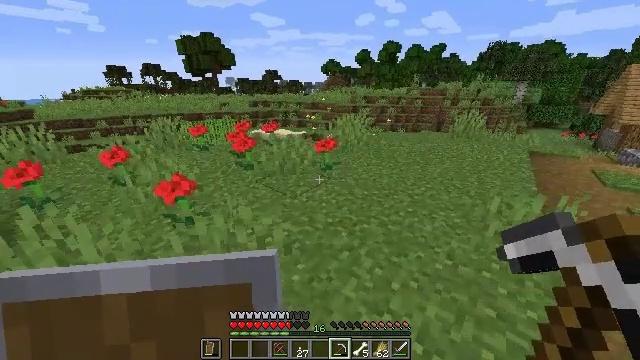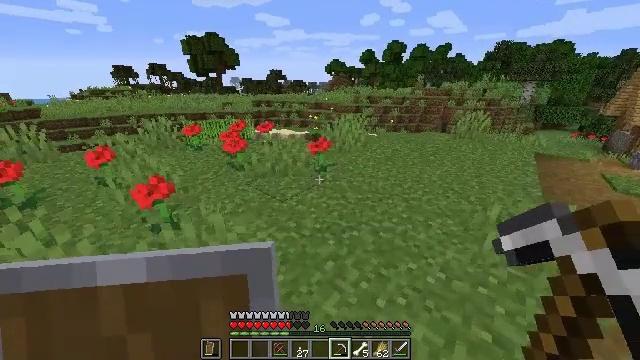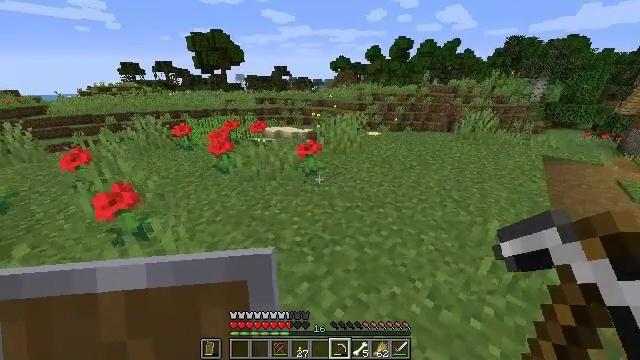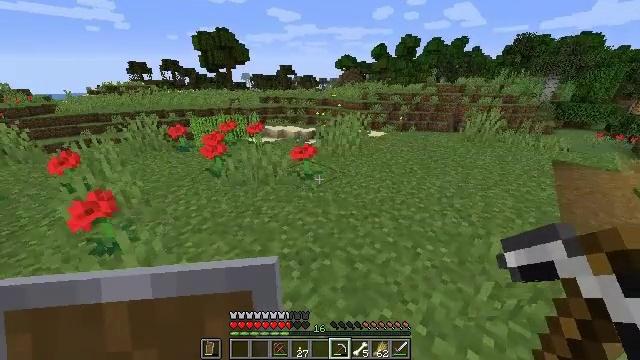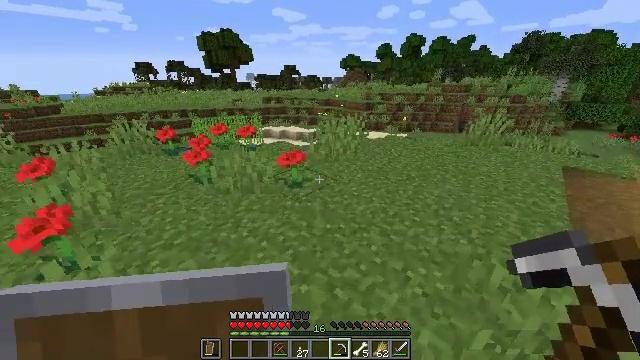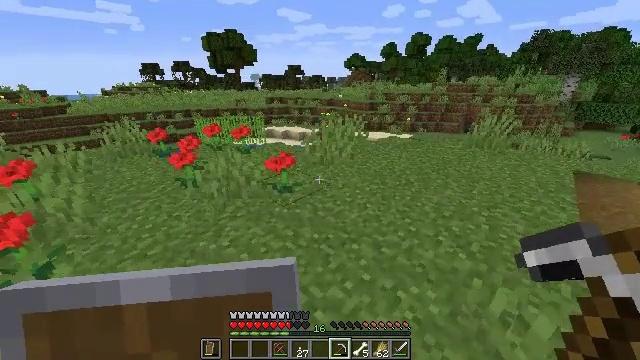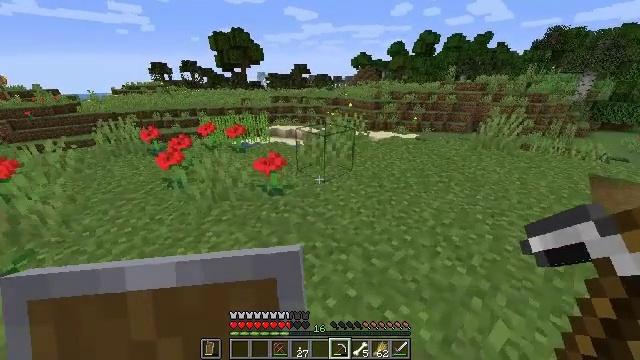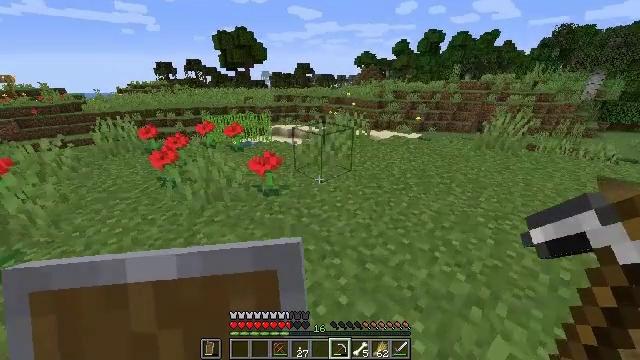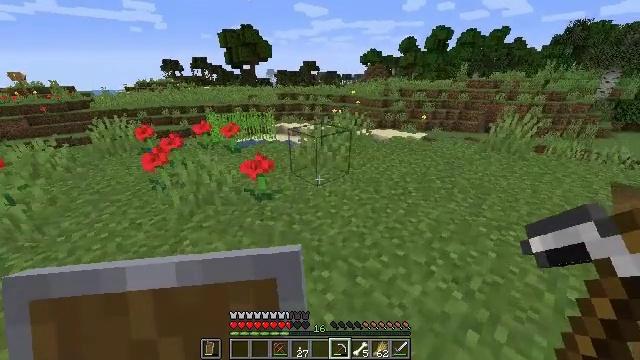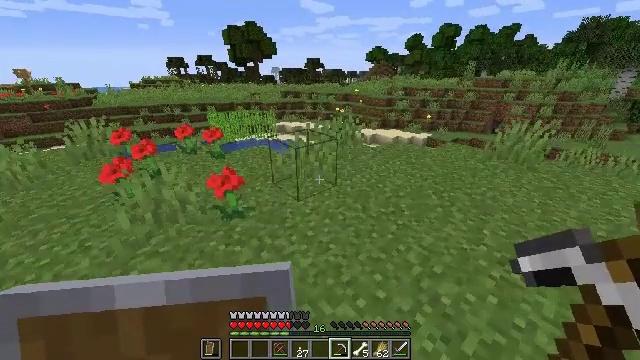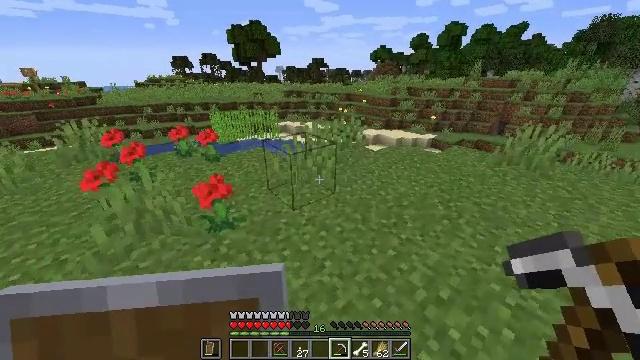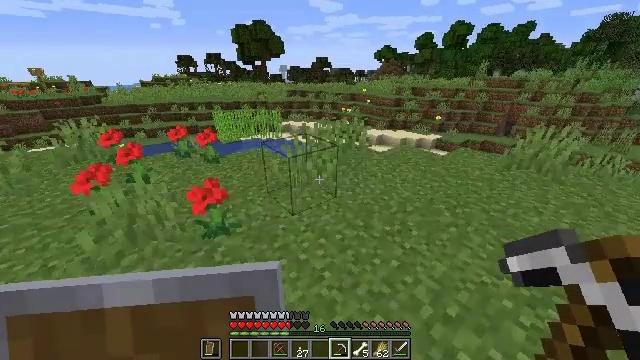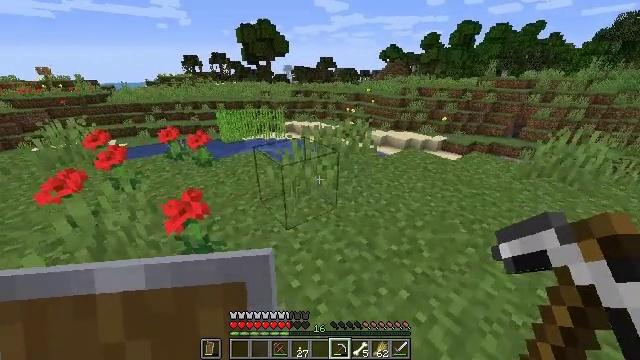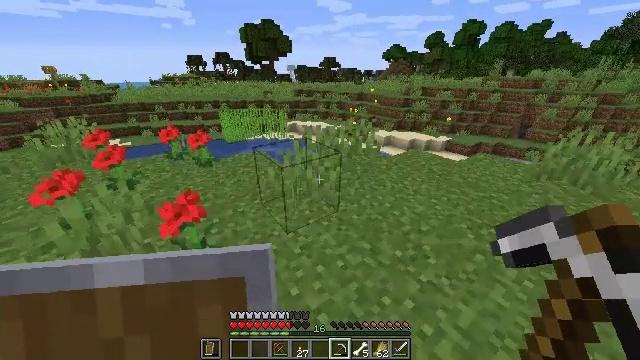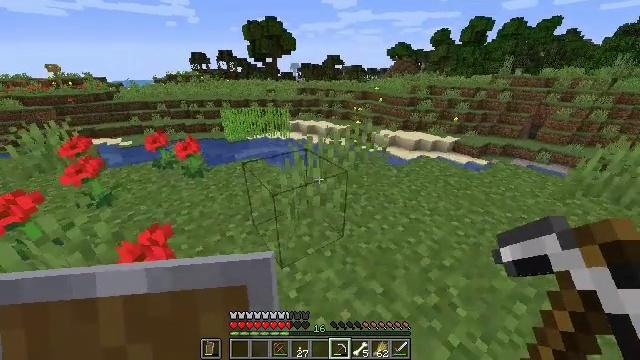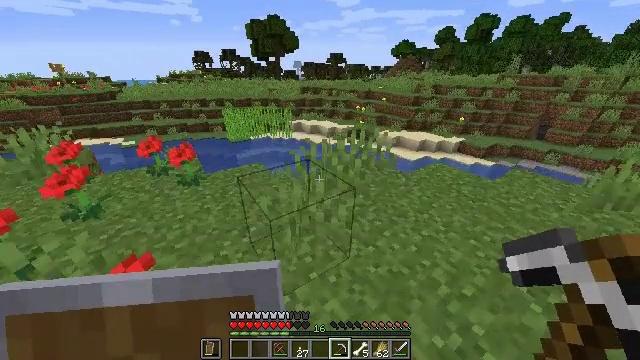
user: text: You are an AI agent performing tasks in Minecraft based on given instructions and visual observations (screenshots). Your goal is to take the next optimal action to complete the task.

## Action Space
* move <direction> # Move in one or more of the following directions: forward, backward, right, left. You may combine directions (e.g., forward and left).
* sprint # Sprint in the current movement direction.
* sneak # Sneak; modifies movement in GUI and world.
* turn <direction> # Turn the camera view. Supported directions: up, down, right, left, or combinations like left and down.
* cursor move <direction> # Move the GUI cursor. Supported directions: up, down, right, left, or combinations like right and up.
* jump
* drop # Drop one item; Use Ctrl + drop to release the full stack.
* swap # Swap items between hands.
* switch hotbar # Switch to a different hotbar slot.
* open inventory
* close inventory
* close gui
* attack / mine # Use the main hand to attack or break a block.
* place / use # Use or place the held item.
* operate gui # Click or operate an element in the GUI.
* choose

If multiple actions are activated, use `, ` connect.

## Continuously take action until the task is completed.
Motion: motion action
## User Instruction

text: Left click on the bell to mine it.
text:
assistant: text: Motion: move forward and move right, turn left
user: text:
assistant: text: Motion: move forward and move right, turn left
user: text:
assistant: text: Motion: move forward and move right, turn left
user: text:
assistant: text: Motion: move forward and move right, turn left
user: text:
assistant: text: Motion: move forward and move right, turn left
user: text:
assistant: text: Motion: move forward and move right, turn left
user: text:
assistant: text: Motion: move forward and move right
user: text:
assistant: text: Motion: move forward and move right, turn left
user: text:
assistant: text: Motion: move forward, turn left
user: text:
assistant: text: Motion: move forward
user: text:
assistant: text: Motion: move forward
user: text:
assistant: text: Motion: move forward, turn left
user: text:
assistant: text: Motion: move forward
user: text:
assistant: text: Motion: move forward
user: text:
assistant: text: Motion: move forward
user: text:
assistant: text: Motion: move forward
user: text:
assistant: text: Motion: move forward, turn left
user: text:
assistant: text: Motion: move forward
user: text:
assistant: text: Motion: move forward
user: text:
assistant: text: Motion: move forward
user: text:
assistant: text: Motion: move forward
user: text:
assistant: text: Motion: move forward, turn left
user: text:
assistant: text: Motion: turn left
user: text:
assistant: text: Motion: turn left
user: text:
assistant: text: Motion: turn left
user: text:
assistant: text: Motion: turn left
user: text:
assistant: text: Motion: turn left
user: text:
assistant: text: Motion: turn left
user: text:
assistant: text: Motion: turn left
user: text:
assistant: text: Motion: no_op